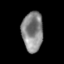
Tissue: skin
Cell type: Epithelial cells
Senescence score: 0.2544
Nuclear area (px): 815
Mean DAPI intensity: 135.525